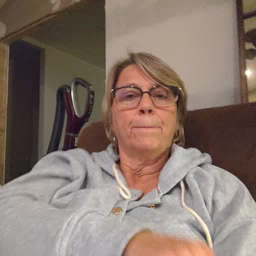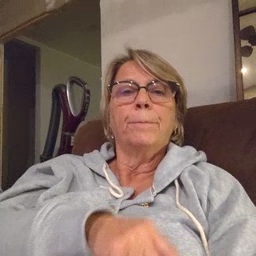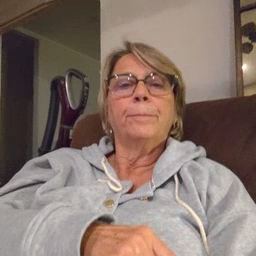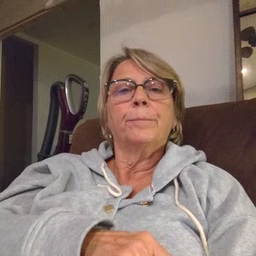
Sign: arm